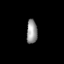
Tissue: prostate
Cell type: T cells
Senescence score: 0.3273
Nuclear area (px): 253
Mean DAPI intensity: 148.838